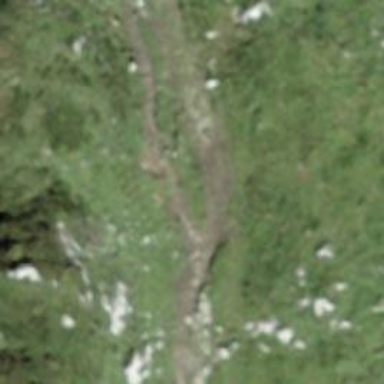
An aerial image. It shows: Path.